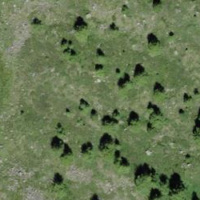
EUNIS habitat code: 26
Species observed at this site:
Vaccinium uliginosum